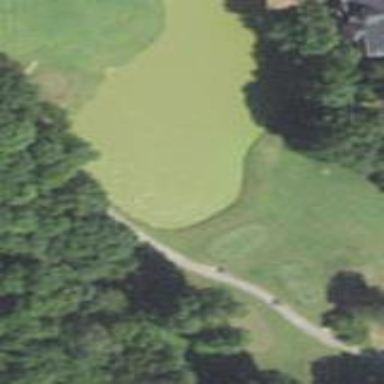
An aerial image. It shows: Water hazard on golf course. The hazard is natural water feature.